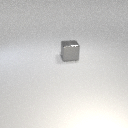
large gray metal cube